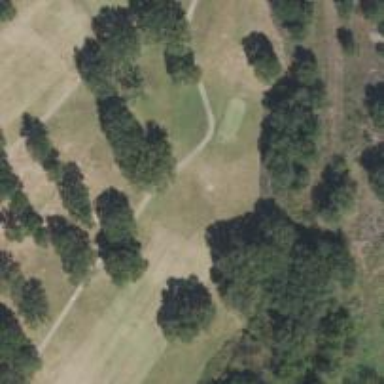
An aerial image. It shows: View of golf hole.